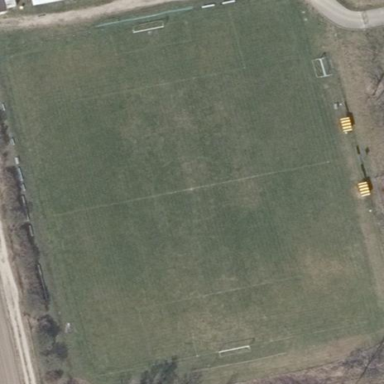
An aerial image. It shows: Grass pitch designated for soccer.